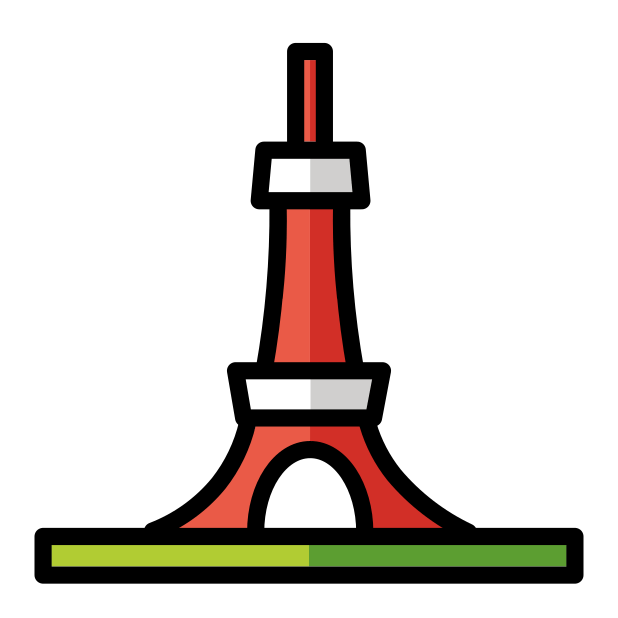
Tokyo tower